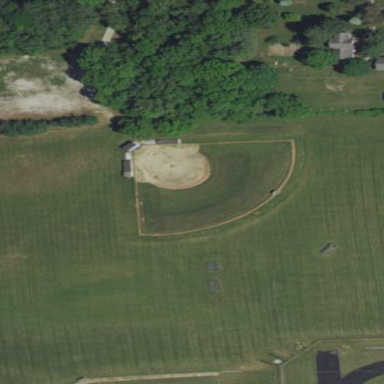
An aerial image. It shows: Softball pitch for leisure and sport activities.